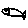
Label: fish